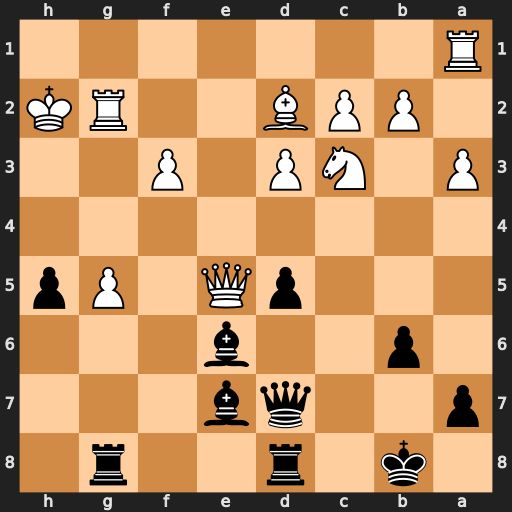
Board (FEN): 1k1r2r1/p2qb3/1p2b3/3pQ1Pp/8/P1NP1P2/1PPB2RK/R7
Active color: b
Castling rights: -
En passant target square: -
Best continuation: Bd6 Bf4 Bxe5